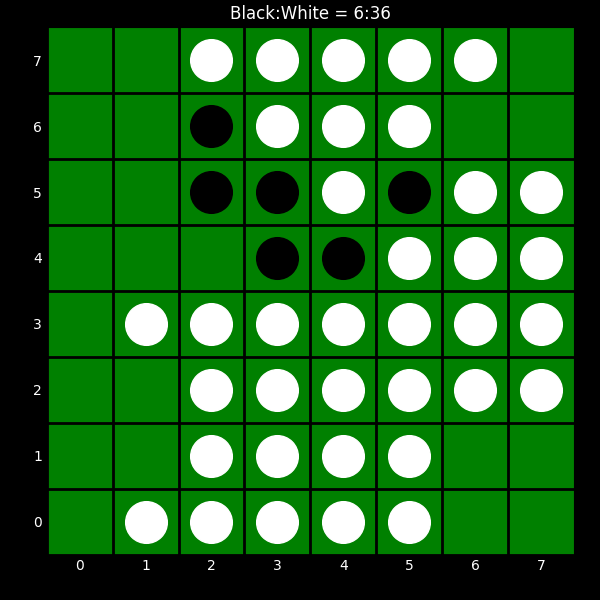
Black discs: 6
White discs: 36